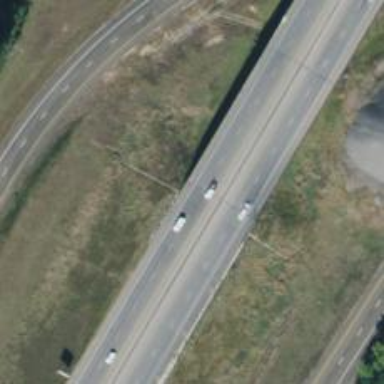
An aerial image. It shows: Bridge over motorway.